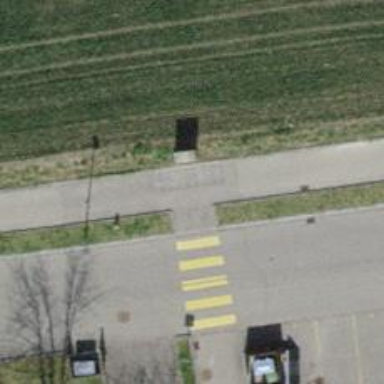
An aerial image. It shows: Asphalt footway.